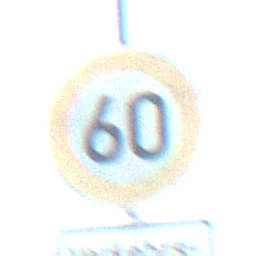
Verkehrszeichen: Geschwindigkeit60
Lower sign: HinweisGeaenderteVorfahrtVerkehrsfuehrungVerkehrsregelung2
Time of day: MorningAfternoon
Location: Outdoor (Special)
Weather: Clear
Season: NotSpecified
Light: Natural